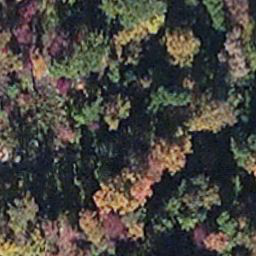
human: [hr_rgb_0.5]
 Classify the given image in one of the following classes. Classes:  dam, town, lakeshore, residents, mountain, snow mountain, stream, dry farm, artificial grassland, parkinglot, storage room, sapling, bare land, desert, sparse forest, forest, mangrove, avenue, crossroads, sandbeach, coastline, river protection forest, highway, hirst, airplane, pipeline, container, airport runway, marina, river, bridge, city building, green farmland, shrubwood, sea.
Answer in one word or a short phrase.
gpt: mangrove